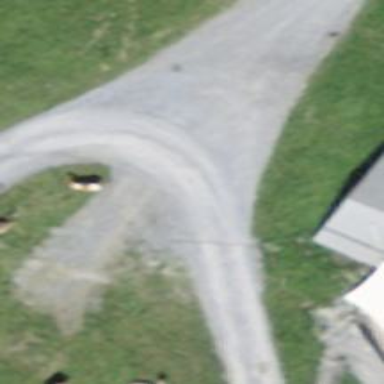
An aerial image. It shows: Service road with gravel surface.